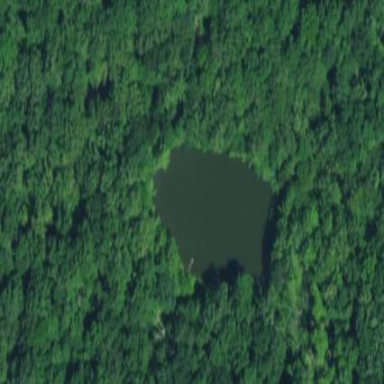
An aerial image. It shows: Serene pond surrounded by nature.